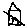
Label: house